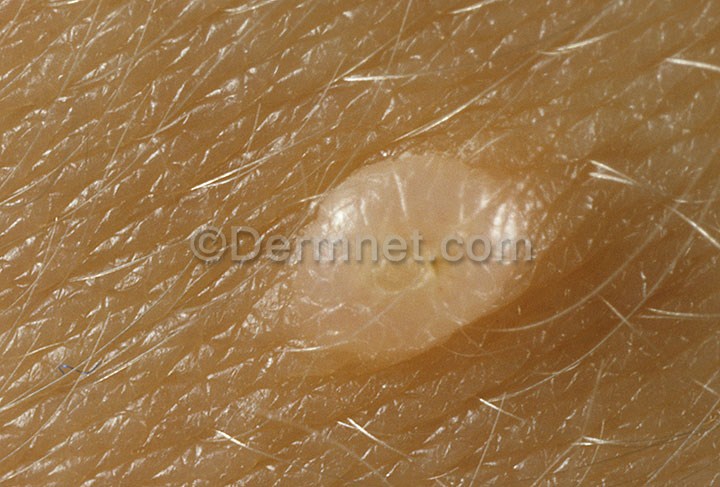
Disease: Herpes HPV and other STDs Photos